Question: Going off of the note at the top of this tutorial (<URL>, I tried to center a list of two links in the page, but it is centering only the first list item, not the entire list.
'''
li{
font-family: Futura, Arvo, sans-serif;
display: inline-block;
}
ul{
text-align: center;
}
div#nav-list {
left: 0;
right: 0;
margin-right: auto;
margin-left: auto;
width: auto;
height: auto;
background: #E8E8E8;
}
'''
"nav-list" is the container for the navigation bar, shown in the picture colored grey.
Here is the issue- you can see that "about" is centered, but not the entire list.

Thanks in advance!
Edit: Here's the HTML:
'''
<div id="center_content">
<h1 id="page-heading">Title</h1>
<hr id="first-rule"></hr>
<div id="nav-list">
<ul>
<li>about</li> <li>work</li>
</ul>
</div>
<hr></hr>
<p>Here is a paragraph. </p>
</div>
'''
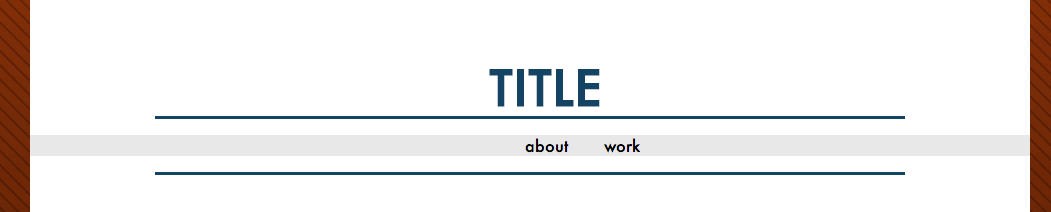
Answer: Remove the list padding. By default, list have a '40px' padding-left. Try to use 'ul{ padding:0; }'